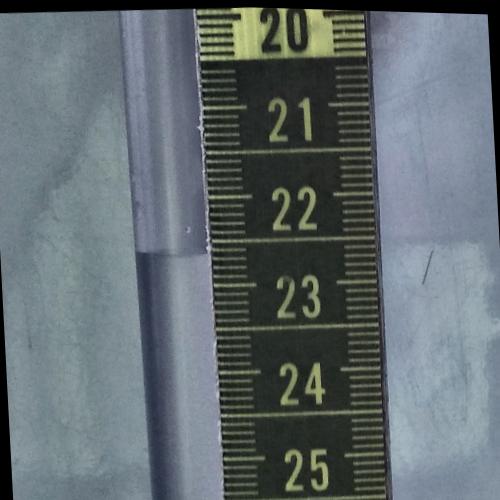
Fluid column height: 22.7 cm